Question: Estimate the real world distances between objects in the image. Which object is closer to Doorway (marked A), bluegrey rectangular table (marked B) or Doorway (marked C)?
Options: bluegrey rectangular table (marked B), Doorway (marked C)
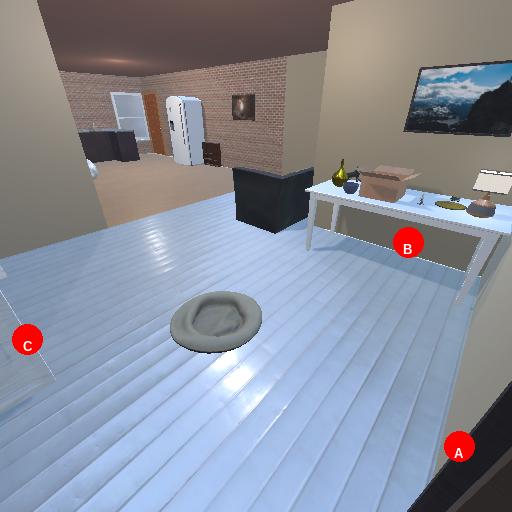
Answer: bluegrey rectangular table (marked B)